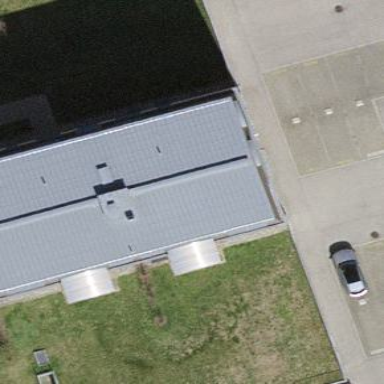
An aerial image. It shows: Flat-roofed building with gray roof.